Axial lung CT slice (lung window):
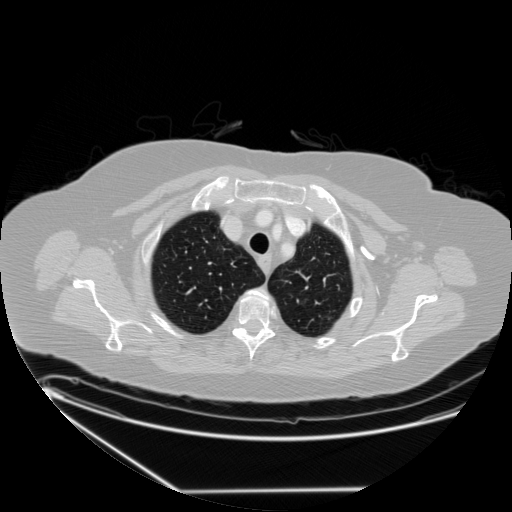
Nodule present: no